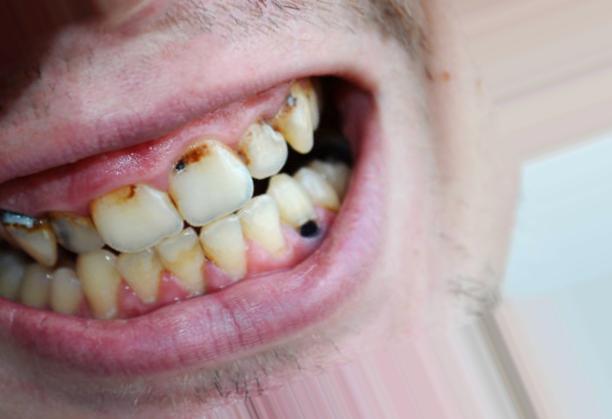
Condition: Caries